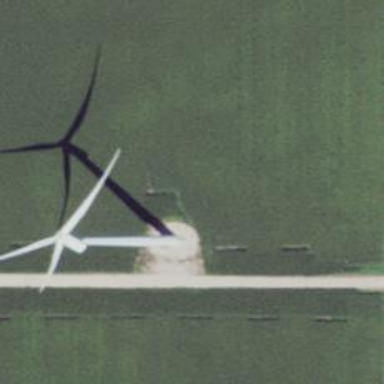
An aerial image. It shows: Wind generator powered by horizontal-axis wind turbine.